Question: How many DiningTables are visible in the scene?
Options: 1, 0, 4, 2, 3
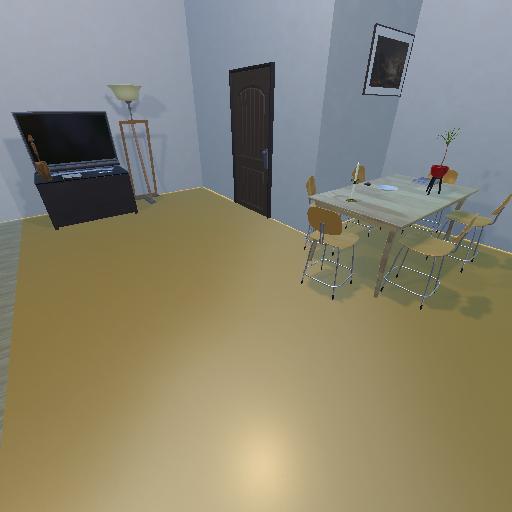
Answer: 1